Interaction volume radius: 5 \u00c5
Interaction volume height: 35 \u00c5
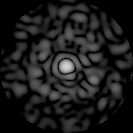
Disorder parameter: 0.8342